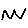
Label: zigzag